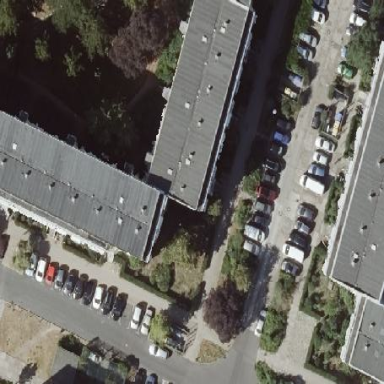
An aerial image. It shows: Building with apartments and flat roof.